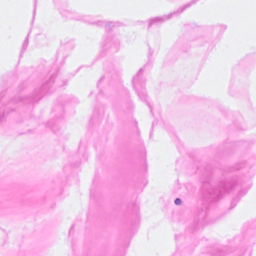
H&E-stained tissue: Breast